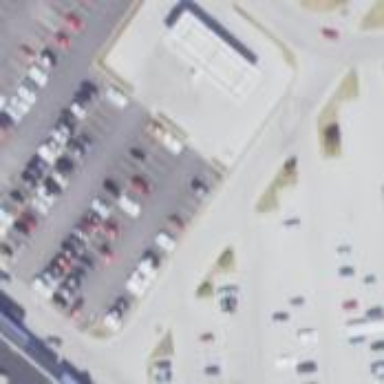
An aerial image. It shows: Fuel station.